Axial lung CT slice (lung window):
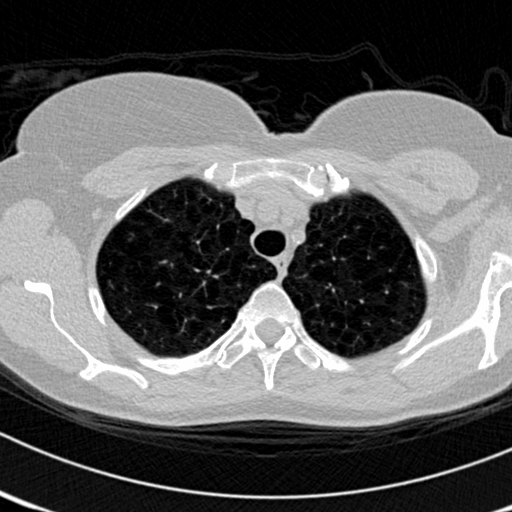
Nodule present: no